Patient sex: F
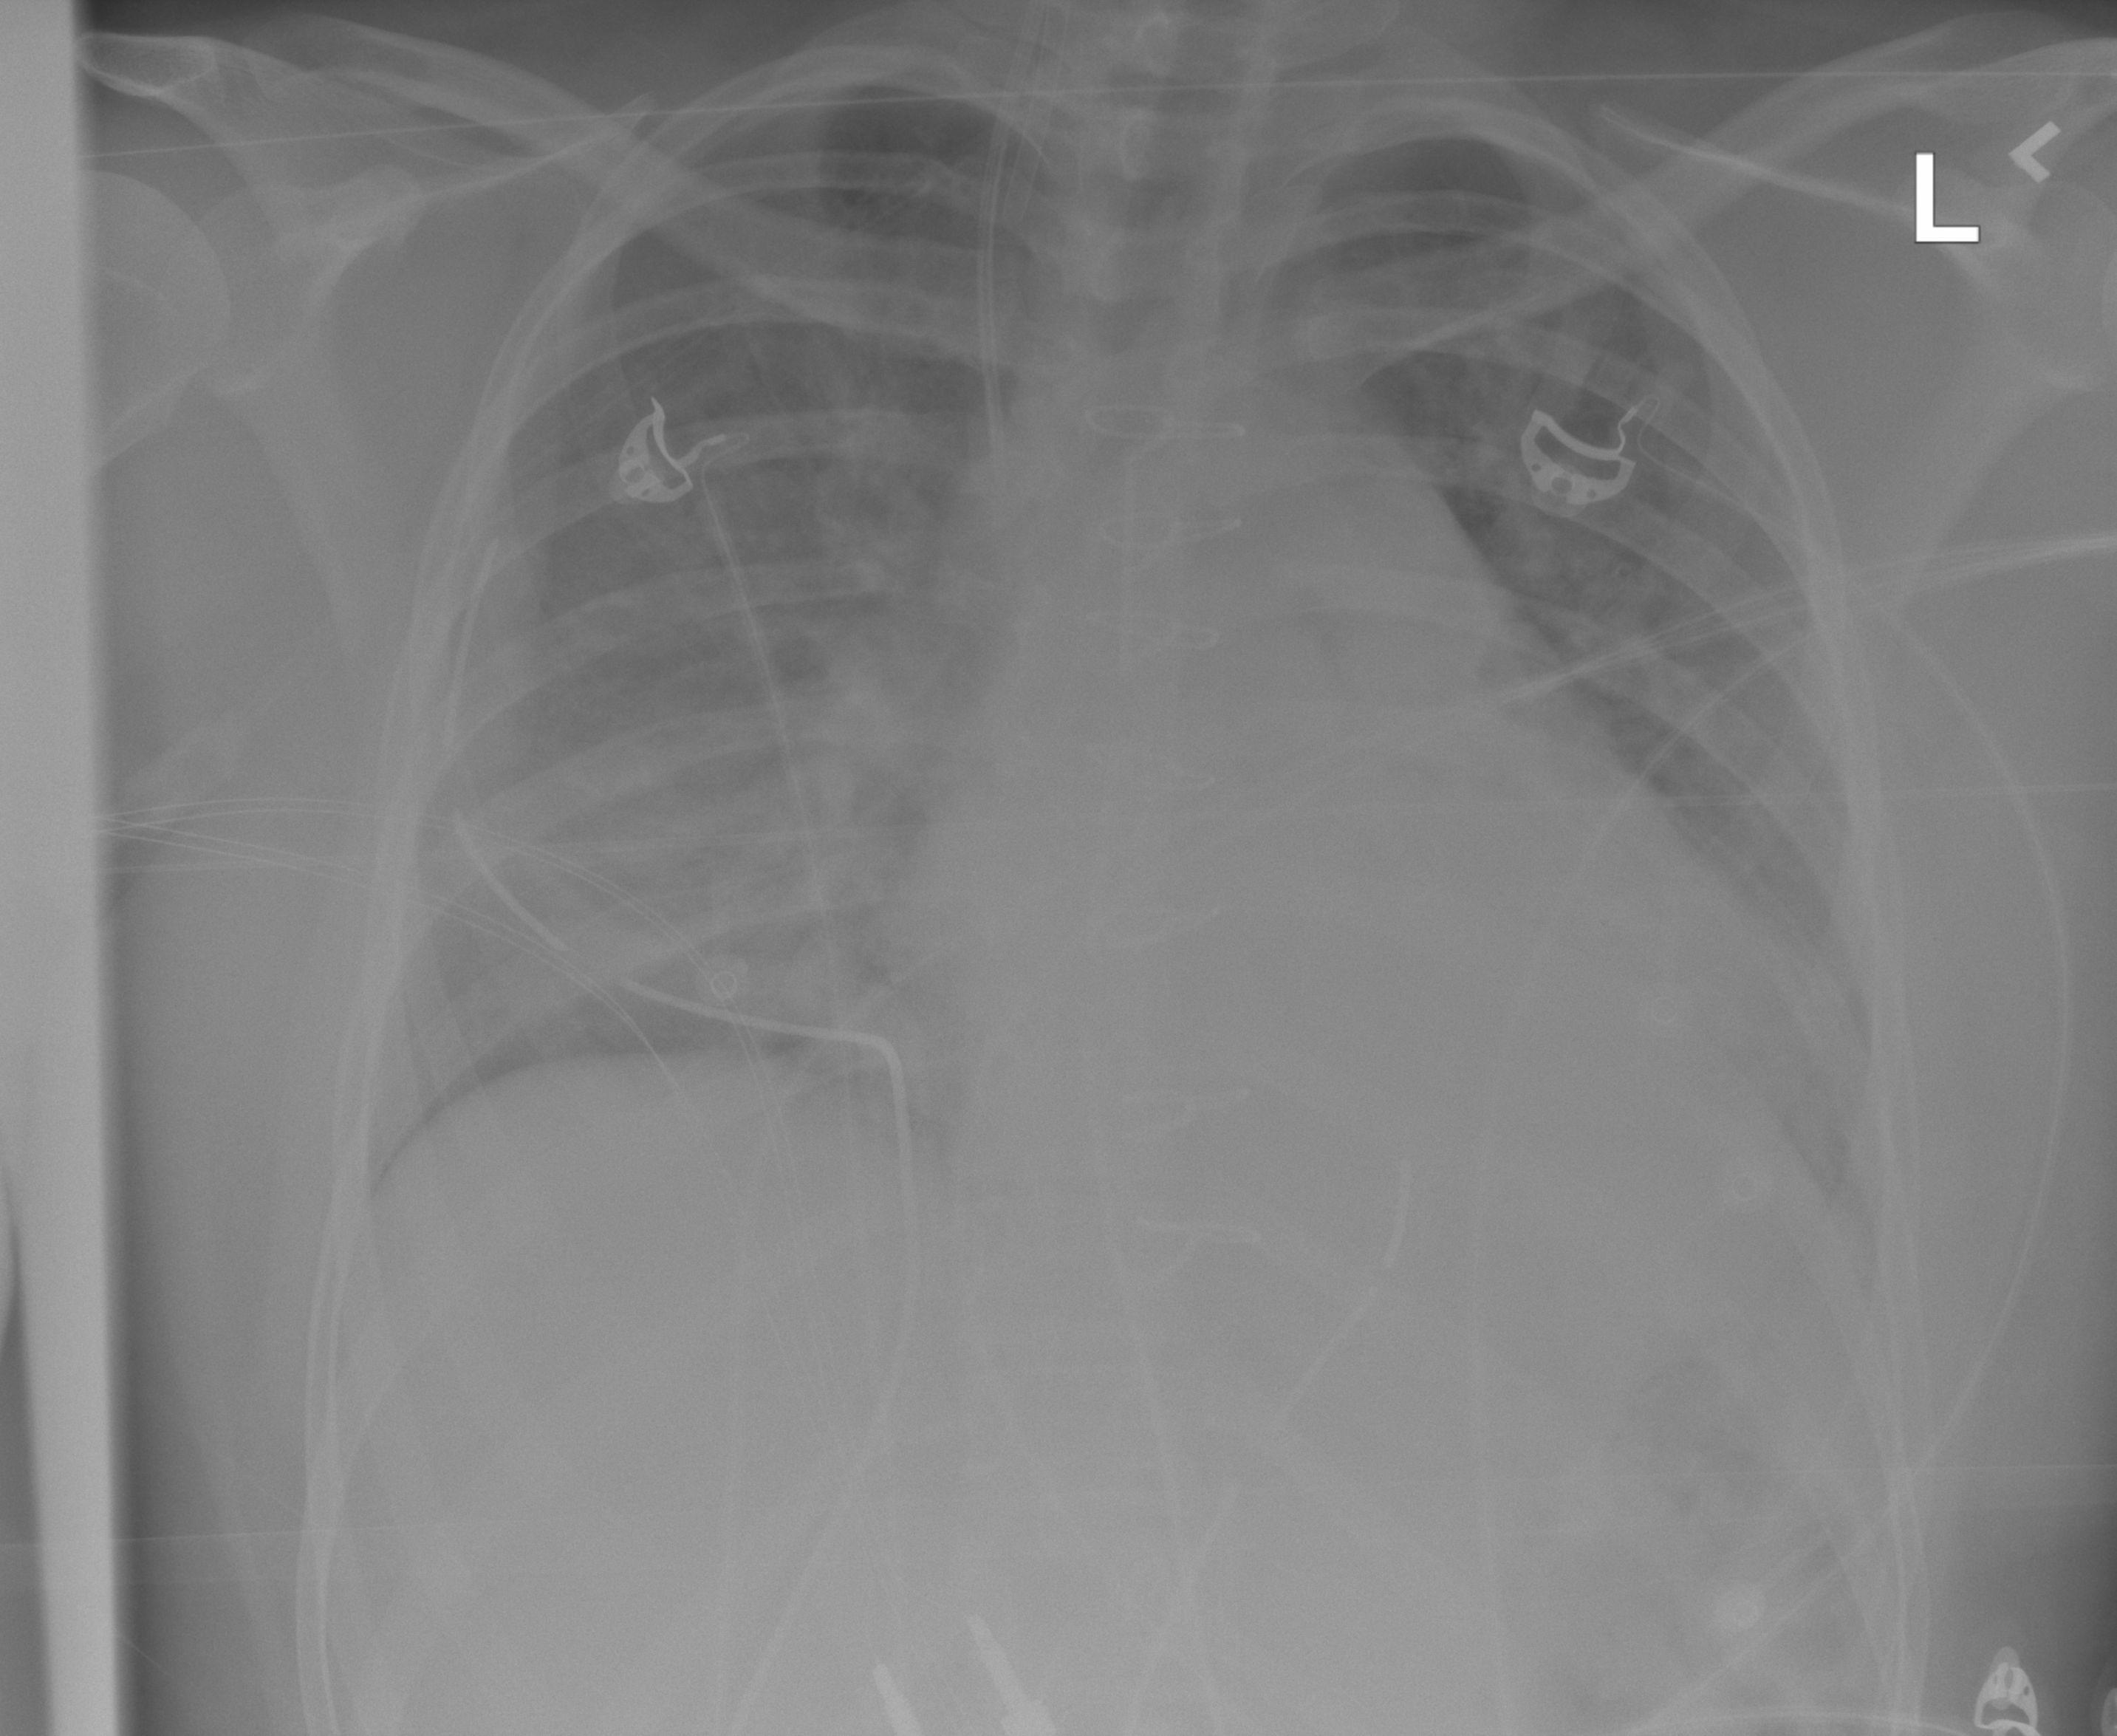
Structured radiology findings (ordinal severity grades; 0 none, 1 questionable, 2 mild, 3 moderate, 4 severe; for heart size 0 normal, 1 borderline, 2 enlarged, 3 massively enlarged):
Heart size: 2
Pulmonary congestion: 2
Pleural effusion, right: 0
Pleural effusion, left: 0
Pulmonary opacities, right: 3
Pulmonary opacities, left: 2
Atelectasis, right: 0
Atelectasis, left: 2